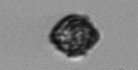
Label: Kryptoperidinium_triquetrum